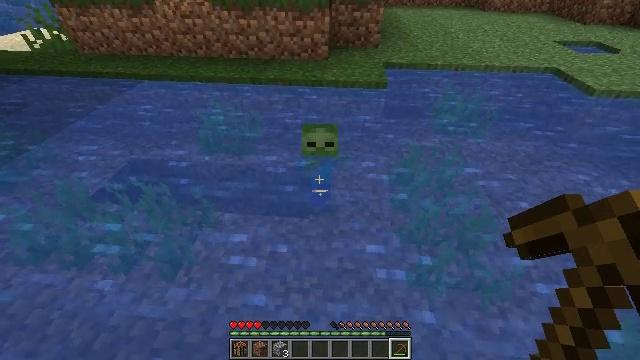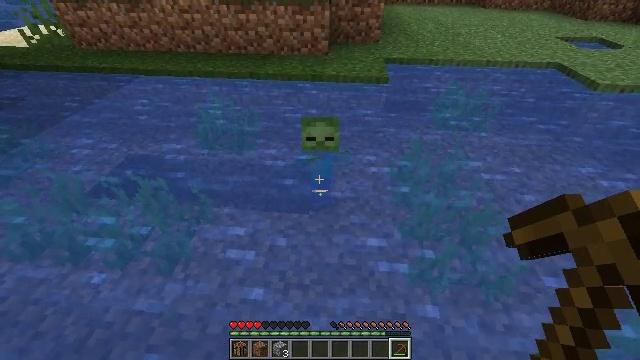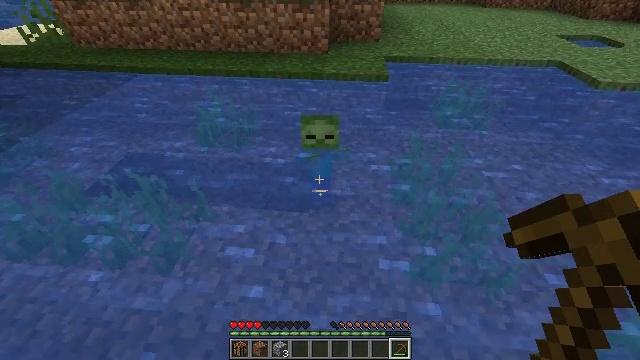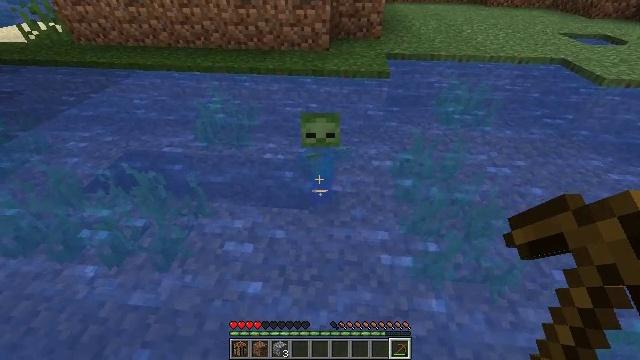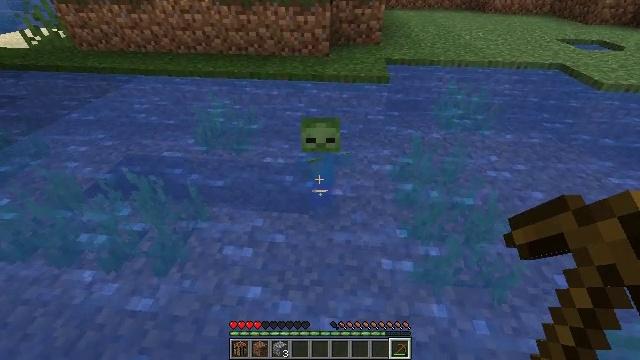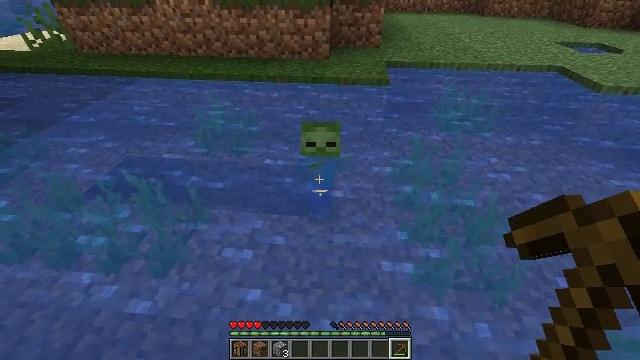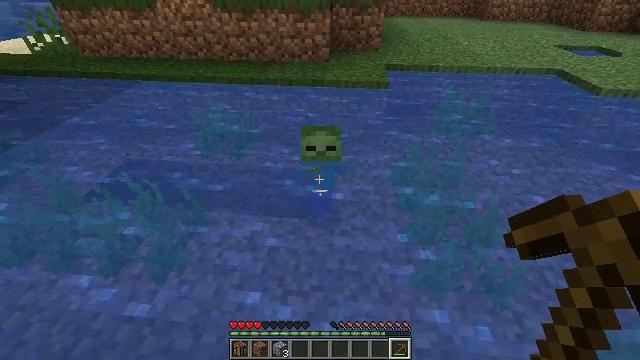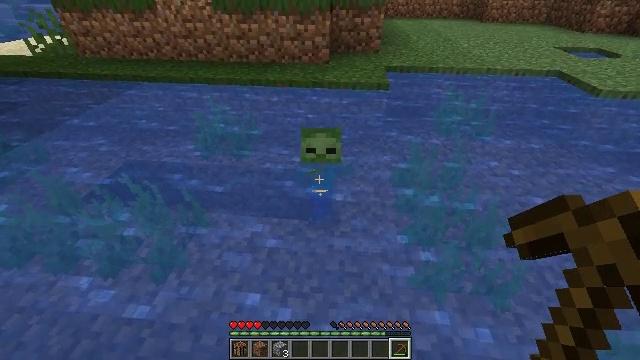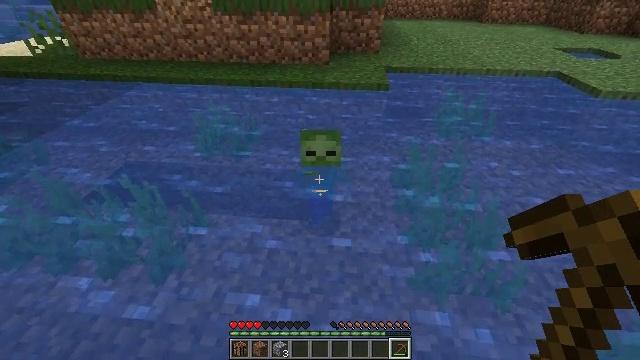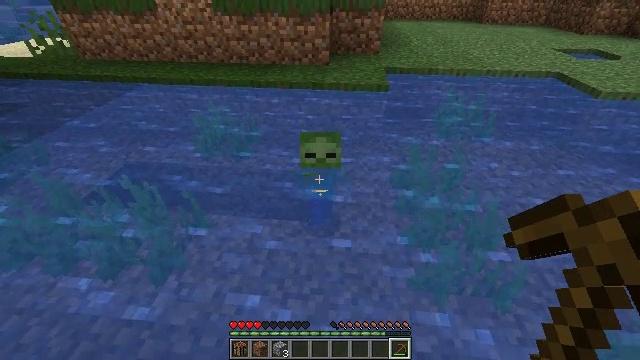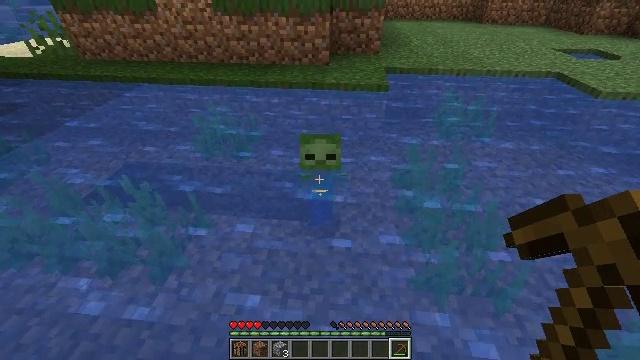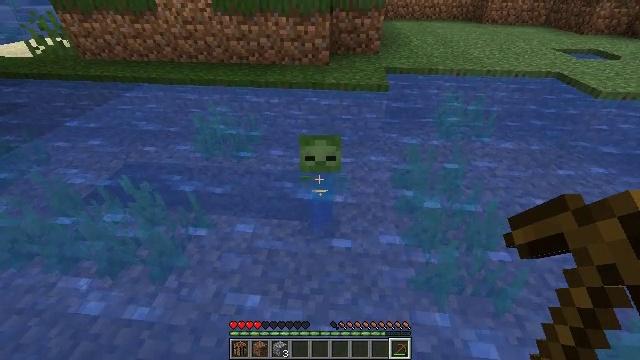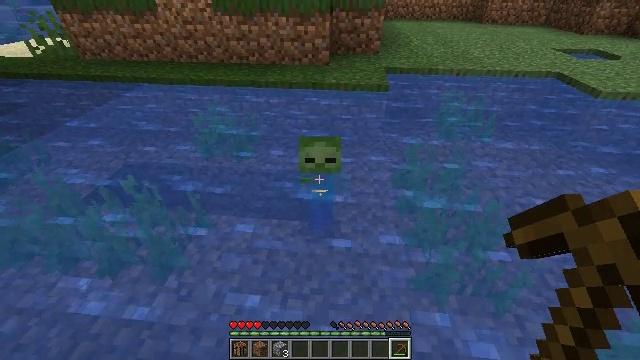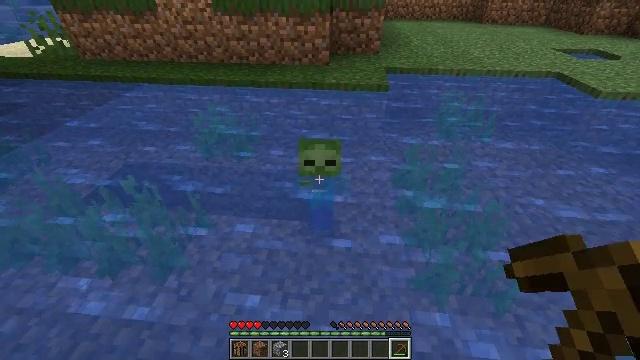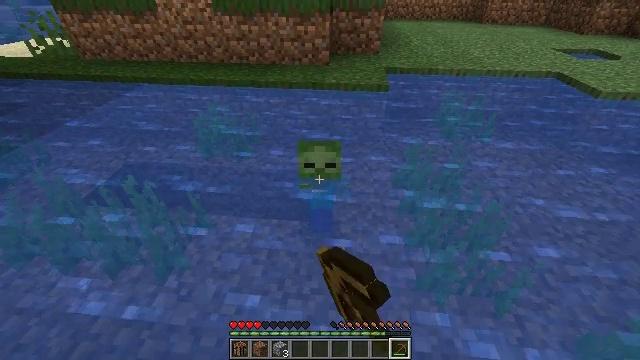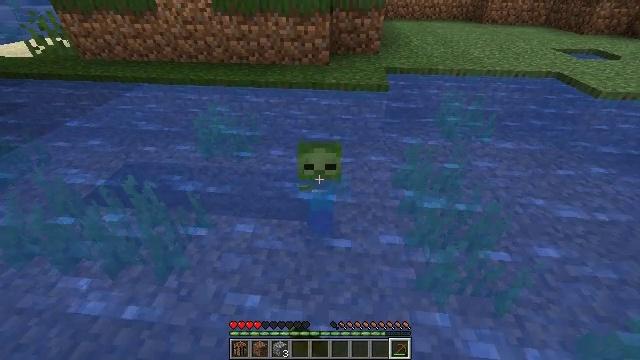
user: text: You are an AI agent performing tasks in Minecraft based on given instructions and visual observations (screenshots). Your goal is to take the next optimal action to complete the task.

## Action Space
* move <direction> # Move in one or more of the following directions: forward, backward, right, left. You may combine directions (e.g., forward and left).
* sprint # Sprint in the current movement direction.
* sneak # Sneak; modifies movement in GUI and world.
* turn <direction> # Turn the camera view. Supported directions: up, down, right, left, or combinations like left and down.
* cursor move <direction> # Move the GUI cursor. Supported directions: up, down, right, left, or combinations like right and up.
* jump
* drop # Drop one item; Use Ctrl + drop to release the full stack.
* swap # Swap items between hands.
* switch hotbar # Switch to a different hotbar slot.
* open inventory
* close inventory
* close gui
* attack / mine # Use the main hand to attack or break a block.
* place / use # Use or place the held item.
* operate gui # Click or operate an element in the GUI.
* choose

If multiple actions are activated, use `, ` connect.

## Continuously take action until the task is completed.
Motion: motion action
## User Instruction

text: Hunt the zombie.
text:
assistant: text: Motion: sneak
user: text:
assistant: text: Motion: sneak
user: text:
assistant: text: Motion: sneak
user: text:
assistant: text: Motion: sneak, turn up
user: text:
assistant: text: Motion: sneak
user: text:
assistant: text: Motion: sneak
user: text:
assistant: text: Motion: sneak
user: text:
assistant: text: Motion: sneak
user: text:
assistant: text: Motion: sneak
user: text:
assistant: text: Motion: sneak
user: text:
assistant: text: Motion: sneak
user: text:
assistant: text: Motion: sneak
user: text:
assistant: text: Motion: sneak, attack / mine
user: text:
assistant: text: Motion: sneak, attack / mine
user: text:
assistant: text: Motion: sneak, attack / mine
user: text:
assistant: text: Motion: sneak
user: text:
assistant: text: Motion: sneak
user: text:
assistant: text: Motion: sneak